Current action and preconditions to check: trajectory_clear

Your task: For each precondition in the list above, predict whether it will hold at this action.

Consider the current scene as observed from the mobile robot's camera, and analyze the predicted future states of all dynamic agents (e.g., people, animals, vehicles, or any moving entities) within the NEXT SECOND.

IMPORTANT: Only answer "very likely" if you are absolutely certain—based on strong, clear evidence—that a dynamic agent will violate the precondition in the predicted future state. Do NOT answer "very likely" for unlikely, ambiguous, or low-probability risks.

Ask yourself for each precondition: Is there a high probability, with clear and convincing evidence, that the predicted future states of any dynamic agent will interfere with the predicted future state of the currently executing action within the NEXT SECOND, causing that precondition to fail?

Assess the risk level based on these predictions. Use "likely" or "very likely" if motions create a clear risk of interference.

Use "neutral" or "improbable" if agents are nearby but their predicted paths are clearly diverging or non-conflicting.

Failure Risk Categories: "very improbable", "improbable", "neutral", "likely", "very likely"

Answer Format: Output ONLY the probability_of_failure value from these categories: "very improbable", "improbable", "neutral", "likely", "very likely"

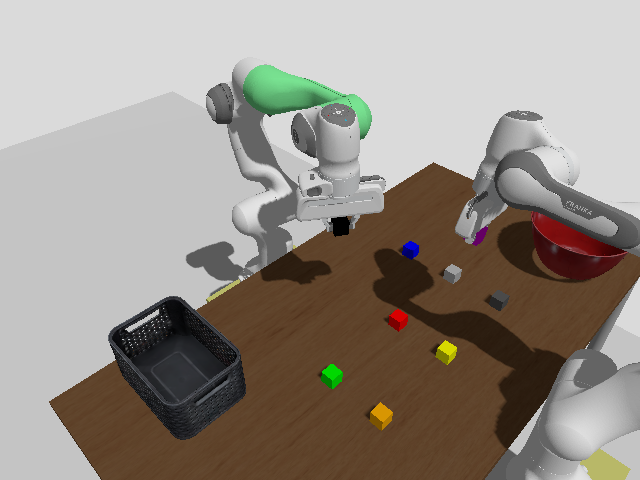

Answer: very improbable